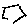
Label: hexagon